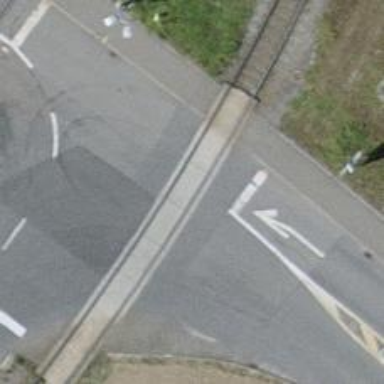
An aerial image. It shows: Single-track railway spur.